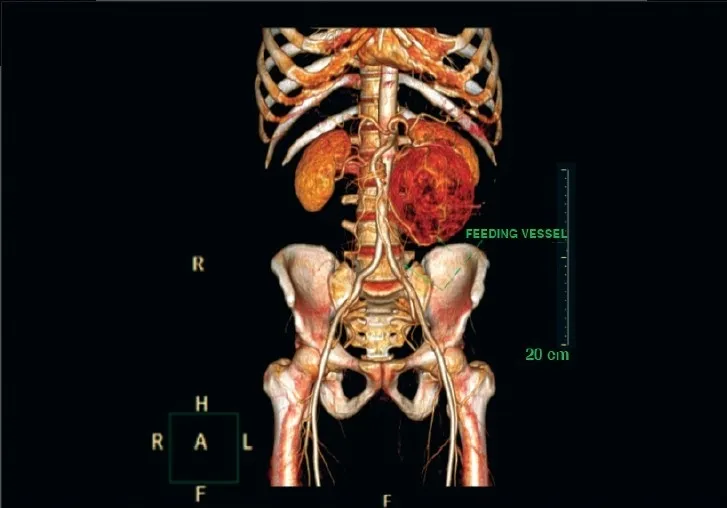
Computed tomography angiogram showing a tumor situated in front of the left kidney. The left kidney and adrenals are normal.
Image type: radiology (ct)